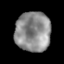
Tissue: lung
Cell type: Epithelial cells
Senescence score: 0.1978
Nuclear area (px): 1365
Mean DAPI intensity: 142.707